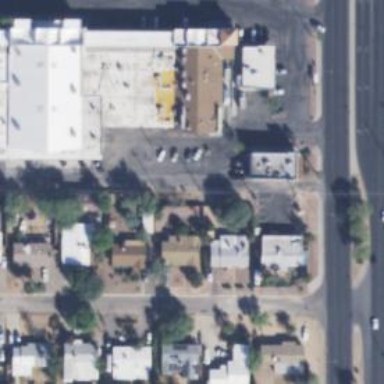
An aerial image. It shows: Alley classified as service road.